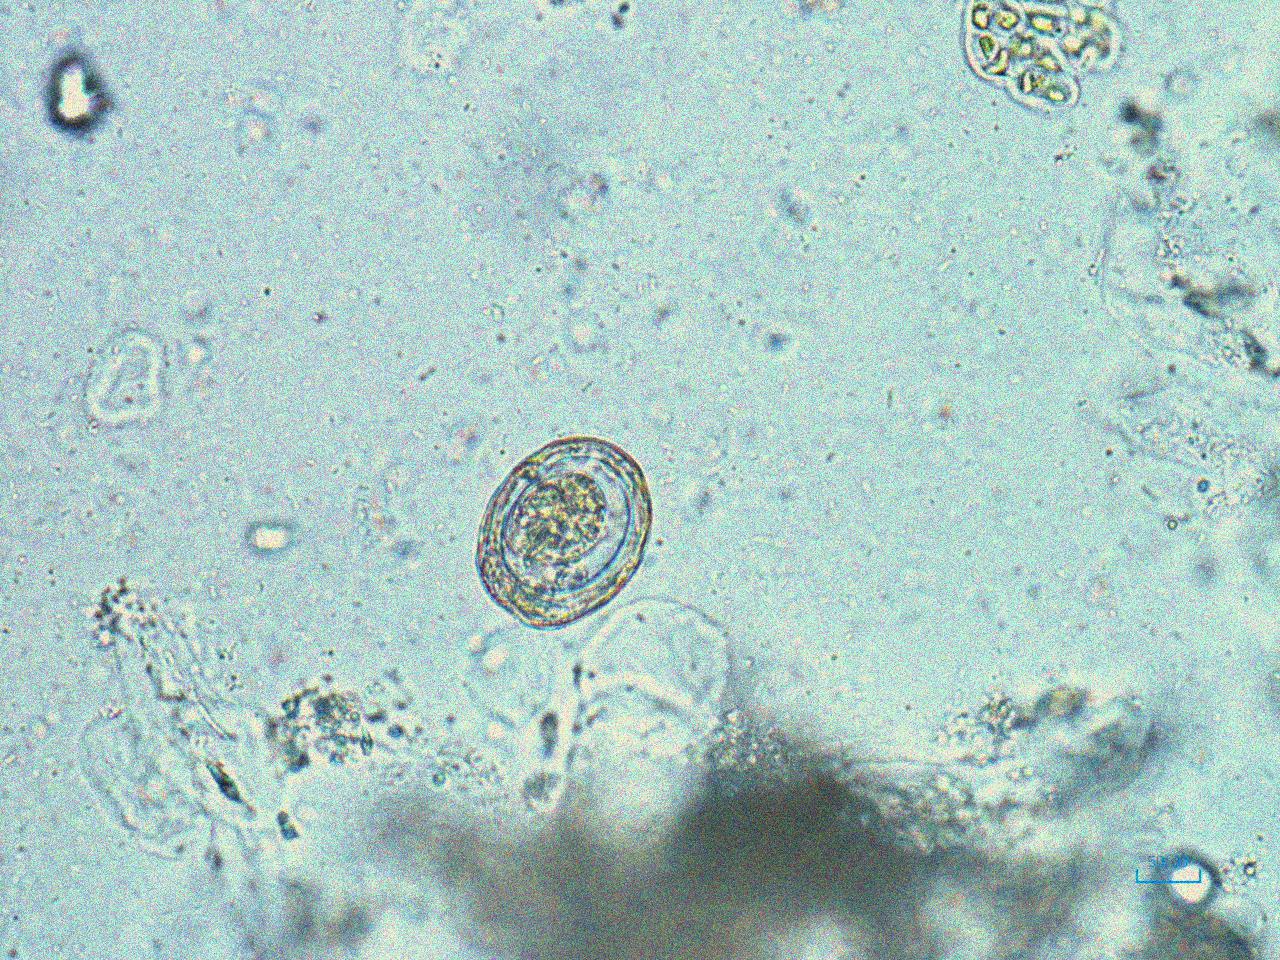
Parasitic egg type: Hymenolepis nana